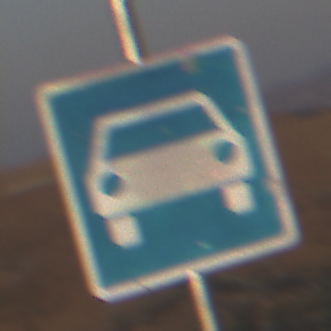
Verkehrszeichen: Kraftfahrstrasse
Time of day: SunriseSunset
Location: Outdoor (Nature)
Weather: PartlyCloudy
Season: NotSpecified
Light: Natural